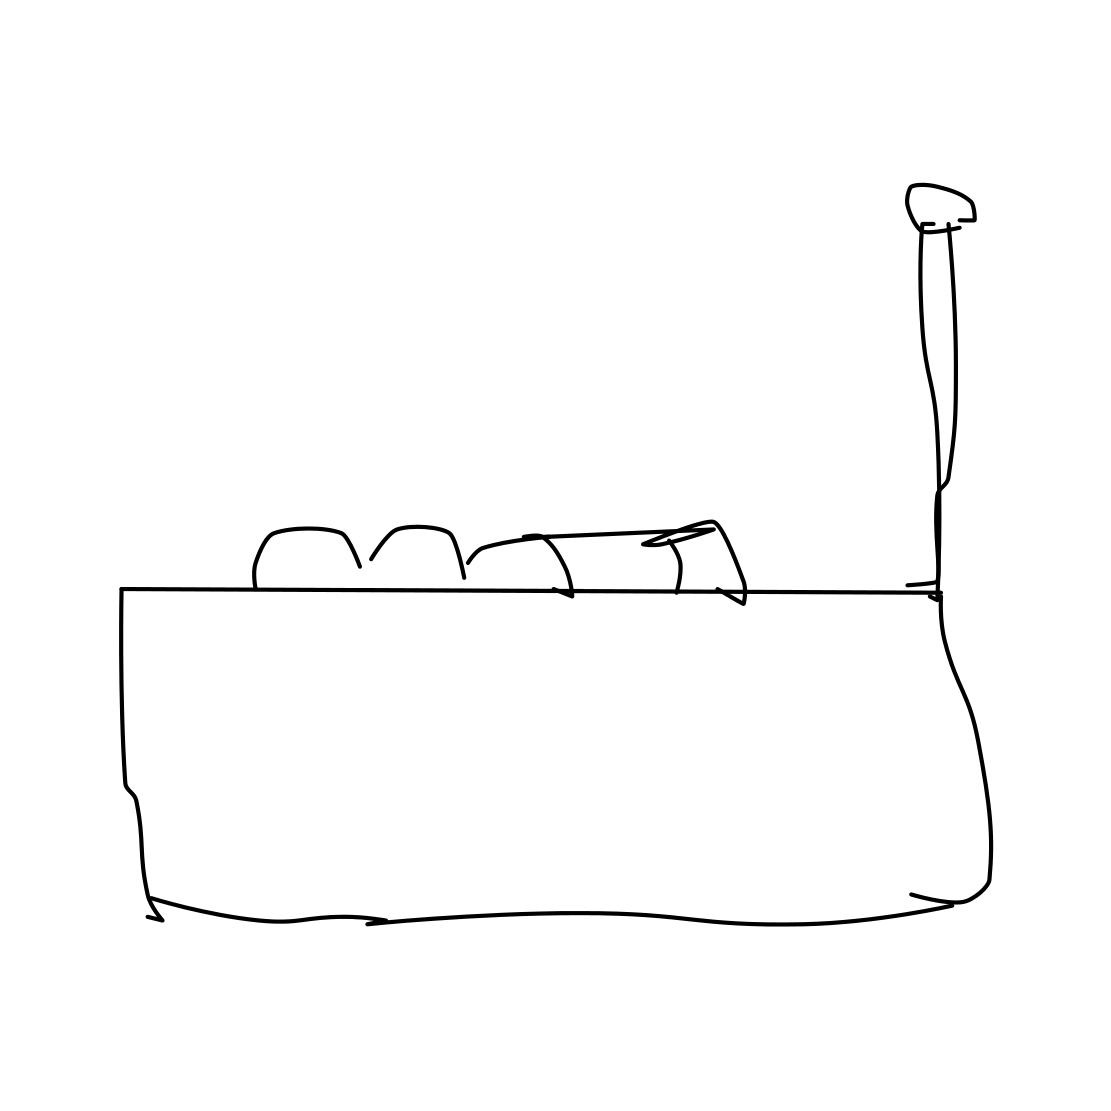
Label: radio